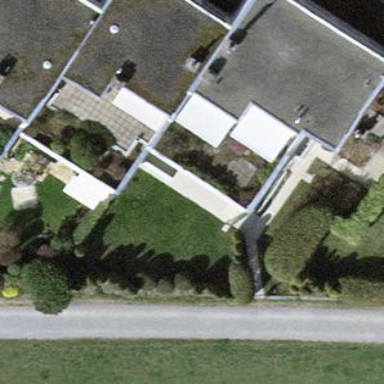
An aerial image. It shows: Building with flat roof.